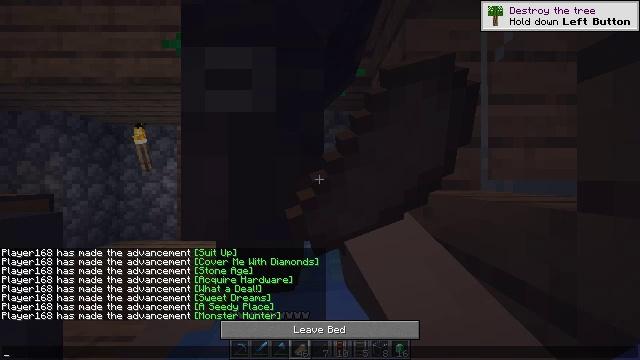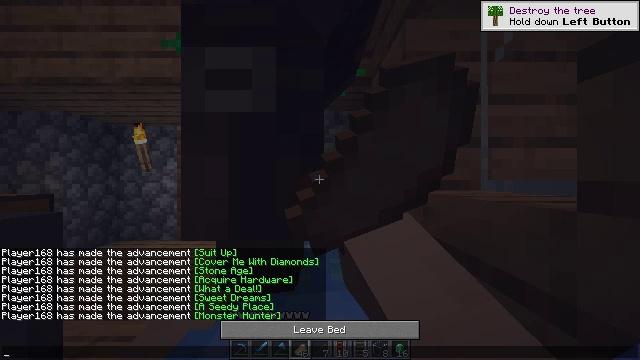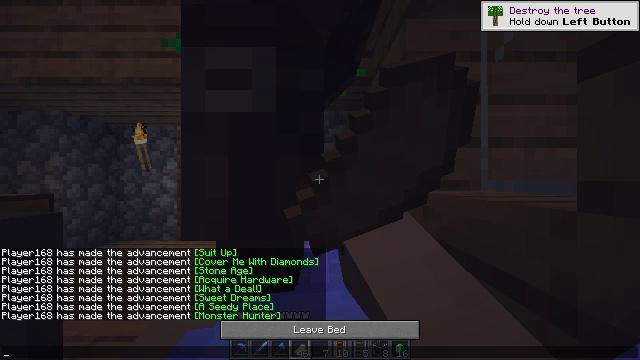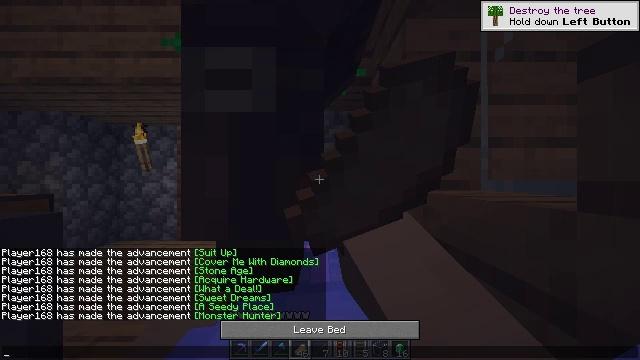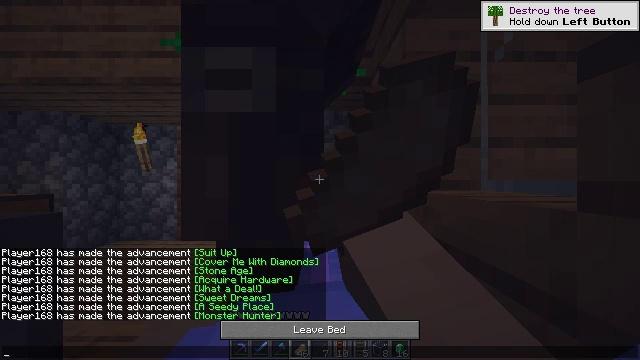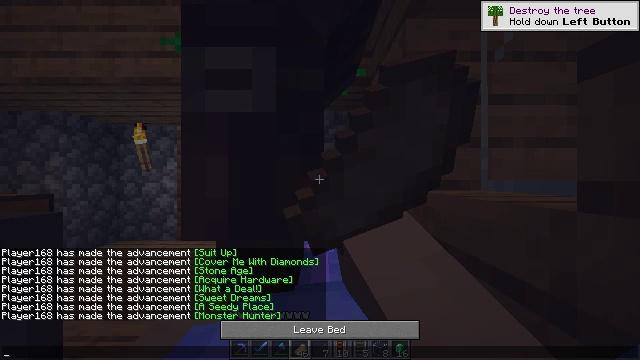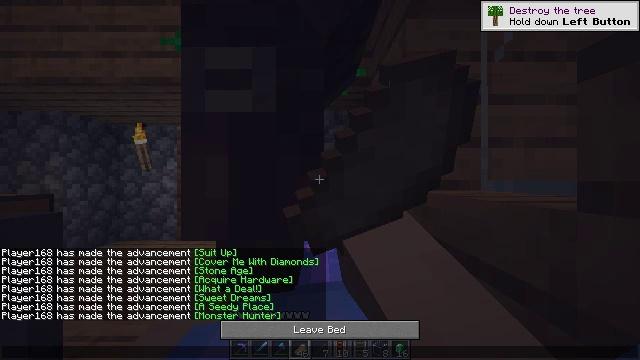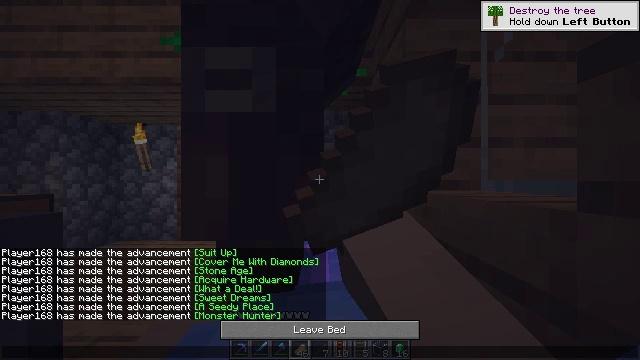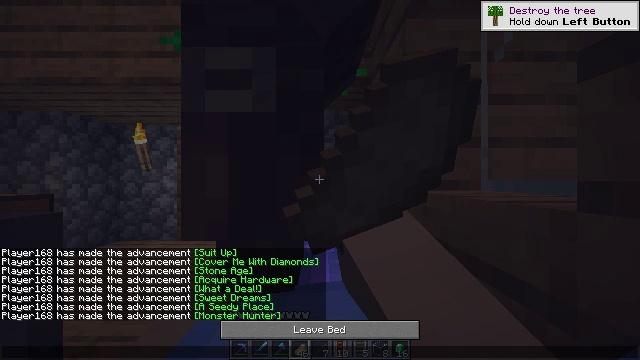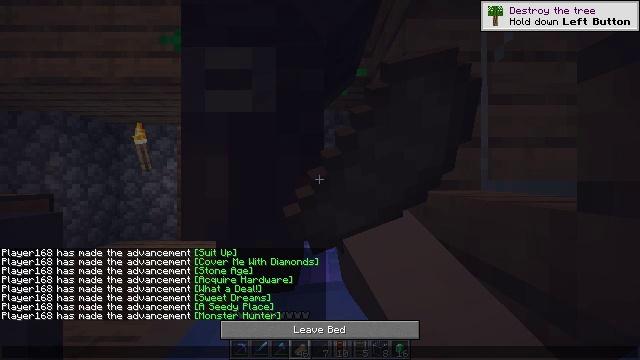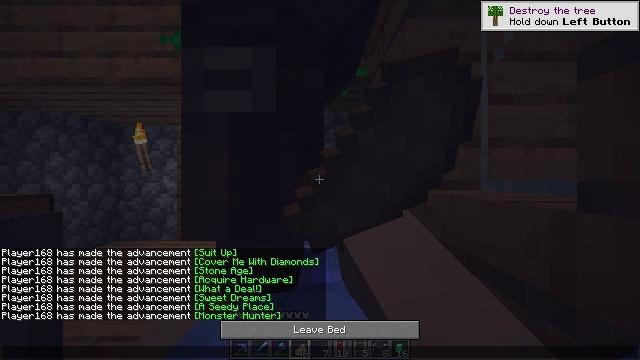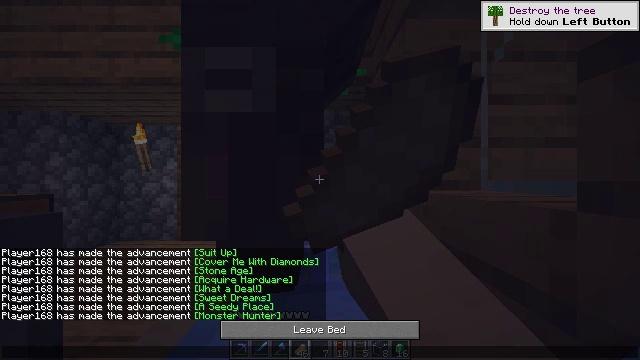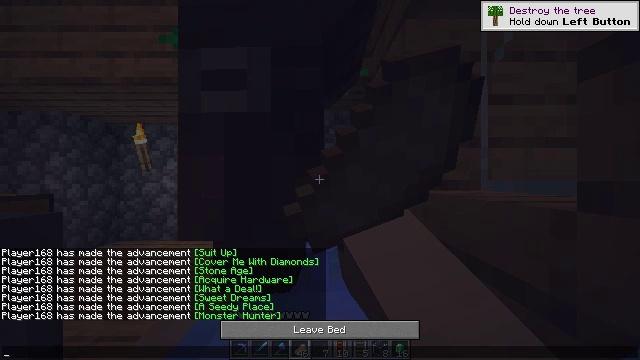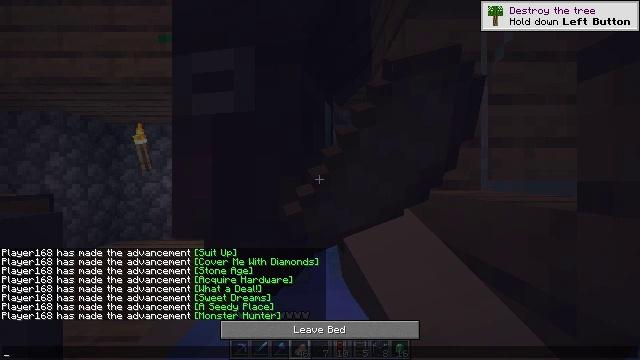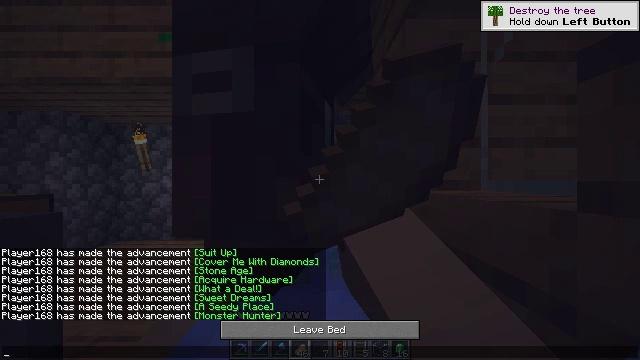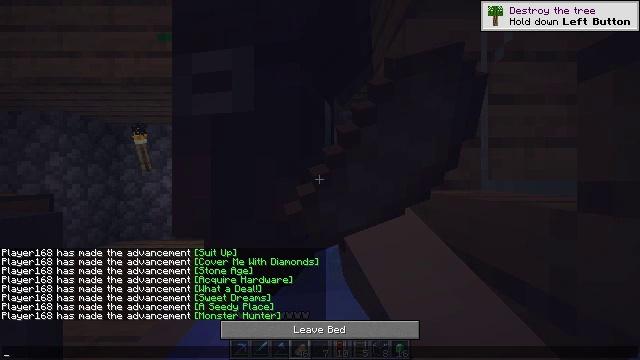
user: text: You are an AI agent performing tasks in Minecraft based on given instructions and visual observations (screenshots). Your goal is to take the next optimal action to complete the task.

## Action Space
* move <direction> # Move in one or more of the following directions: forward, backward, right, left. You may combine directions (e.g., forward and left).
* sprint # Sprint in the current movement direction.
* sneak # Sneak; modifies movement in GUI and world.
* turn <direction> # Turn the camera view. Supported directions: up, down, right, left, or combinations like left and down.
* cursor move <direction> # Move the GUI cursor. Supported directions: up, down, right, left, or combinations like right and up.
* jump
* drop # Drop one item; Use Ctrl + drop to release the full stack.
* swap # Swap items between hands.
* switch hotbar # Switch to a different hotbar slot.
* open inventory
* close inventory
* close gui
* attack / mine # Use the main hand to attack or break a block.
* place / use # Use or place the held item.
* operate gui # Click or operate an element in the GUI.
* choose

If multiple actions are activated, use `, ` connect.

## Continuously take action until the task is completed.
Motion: motion action
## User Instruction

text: Smelt cactus in a furnace to get green dye.
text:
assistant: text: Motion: no_op
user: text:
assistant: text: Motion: no_op
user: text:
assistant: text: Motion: no_op
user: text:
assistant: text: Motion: no_op
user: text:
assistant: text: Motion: no_op
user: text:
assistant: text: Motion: no_op
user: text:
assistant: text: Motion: no_op
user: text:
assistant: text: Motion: no_op
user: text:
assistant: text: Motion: no_op
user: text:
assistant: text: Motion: no_op
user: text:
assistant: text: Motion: no_op
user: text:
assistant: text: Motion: no_op
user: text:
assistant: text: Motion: no_op
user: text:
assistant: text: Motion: no_op
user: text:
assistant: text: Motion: no_op
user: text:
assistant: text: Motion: no_op
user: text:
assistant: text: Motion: no_op
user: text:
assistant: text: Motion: no_op
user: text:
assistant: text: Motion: no_op
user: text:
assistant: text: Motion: no_op
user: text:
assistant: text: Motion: no_op
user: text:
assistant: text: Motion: no_op
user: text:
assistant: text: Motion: no_op
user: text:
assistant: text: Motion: no_op
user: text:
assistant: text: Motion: no_op
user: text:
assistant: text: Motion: no_op
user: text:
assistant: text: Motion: no_op
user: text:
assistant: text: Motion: no_op
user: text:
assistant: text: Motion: no_op
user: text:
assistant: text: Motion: no_op